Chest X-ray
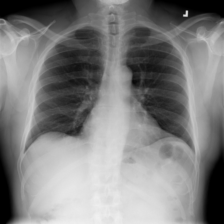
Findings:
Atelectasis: negative
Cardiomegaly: negative
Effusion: negative
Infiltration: negative
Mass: negative
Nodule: negative
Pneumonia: negative
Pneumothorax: negative
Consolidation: negative
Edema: negative
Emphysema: negative
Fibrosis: negative
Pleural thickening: negative
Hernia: negative